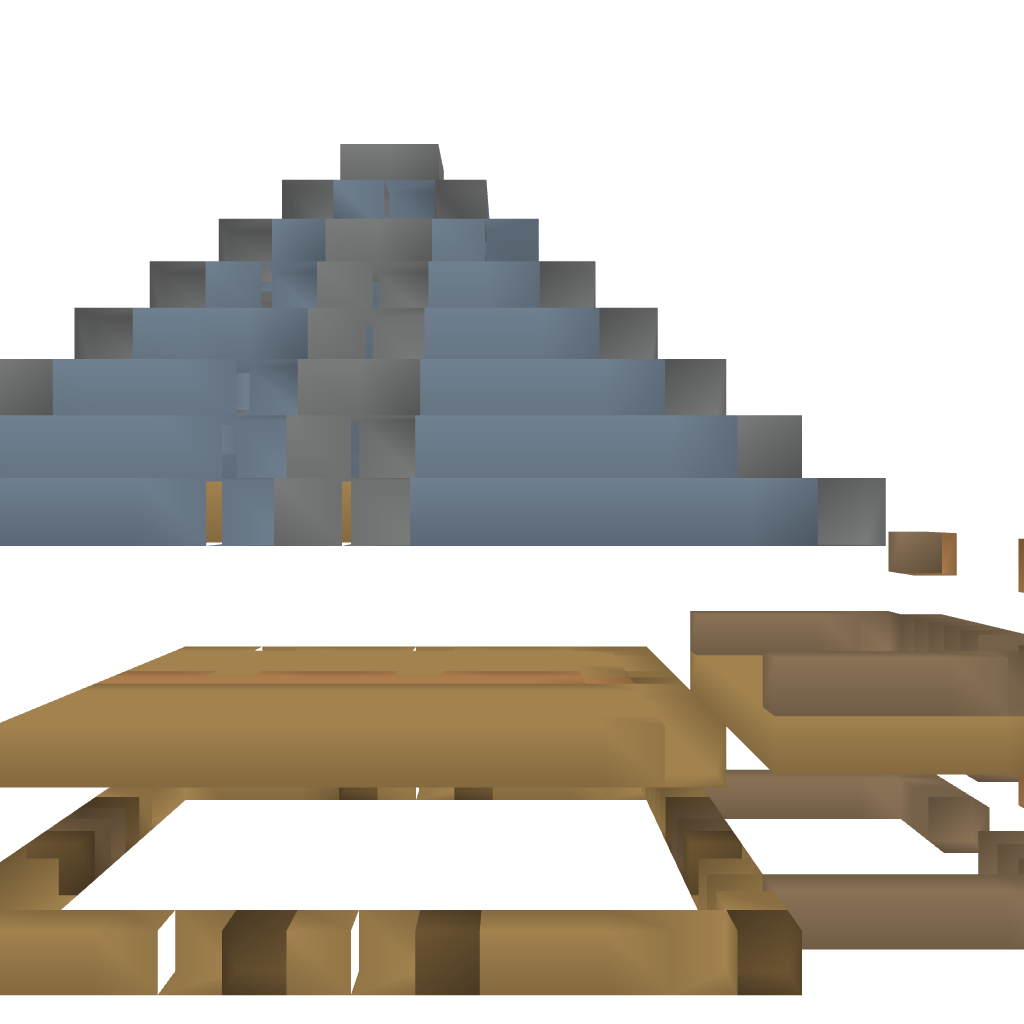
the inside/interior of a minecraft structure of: Just A House